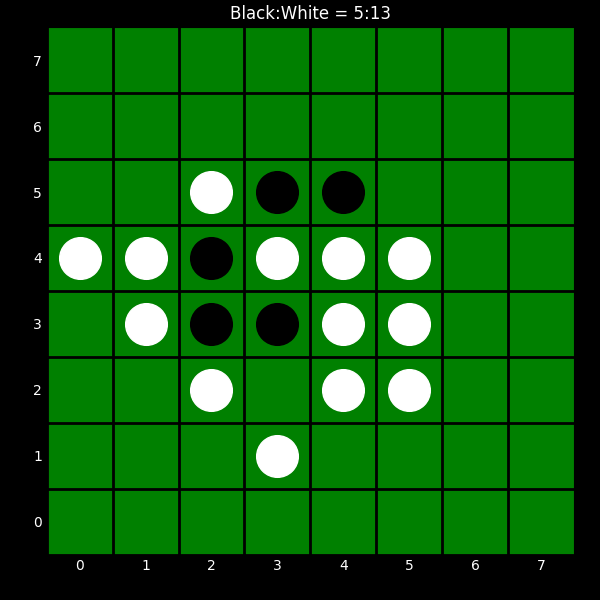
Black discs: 5
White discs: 13